Question: I need to create something like this, but I can't find any useful approach to create what I need.
Currently I'm using bootstrap v4.1 but any not-bootstrap solution is more than welcome!
Does someone have some resources / pen to share?
Thanks in advance

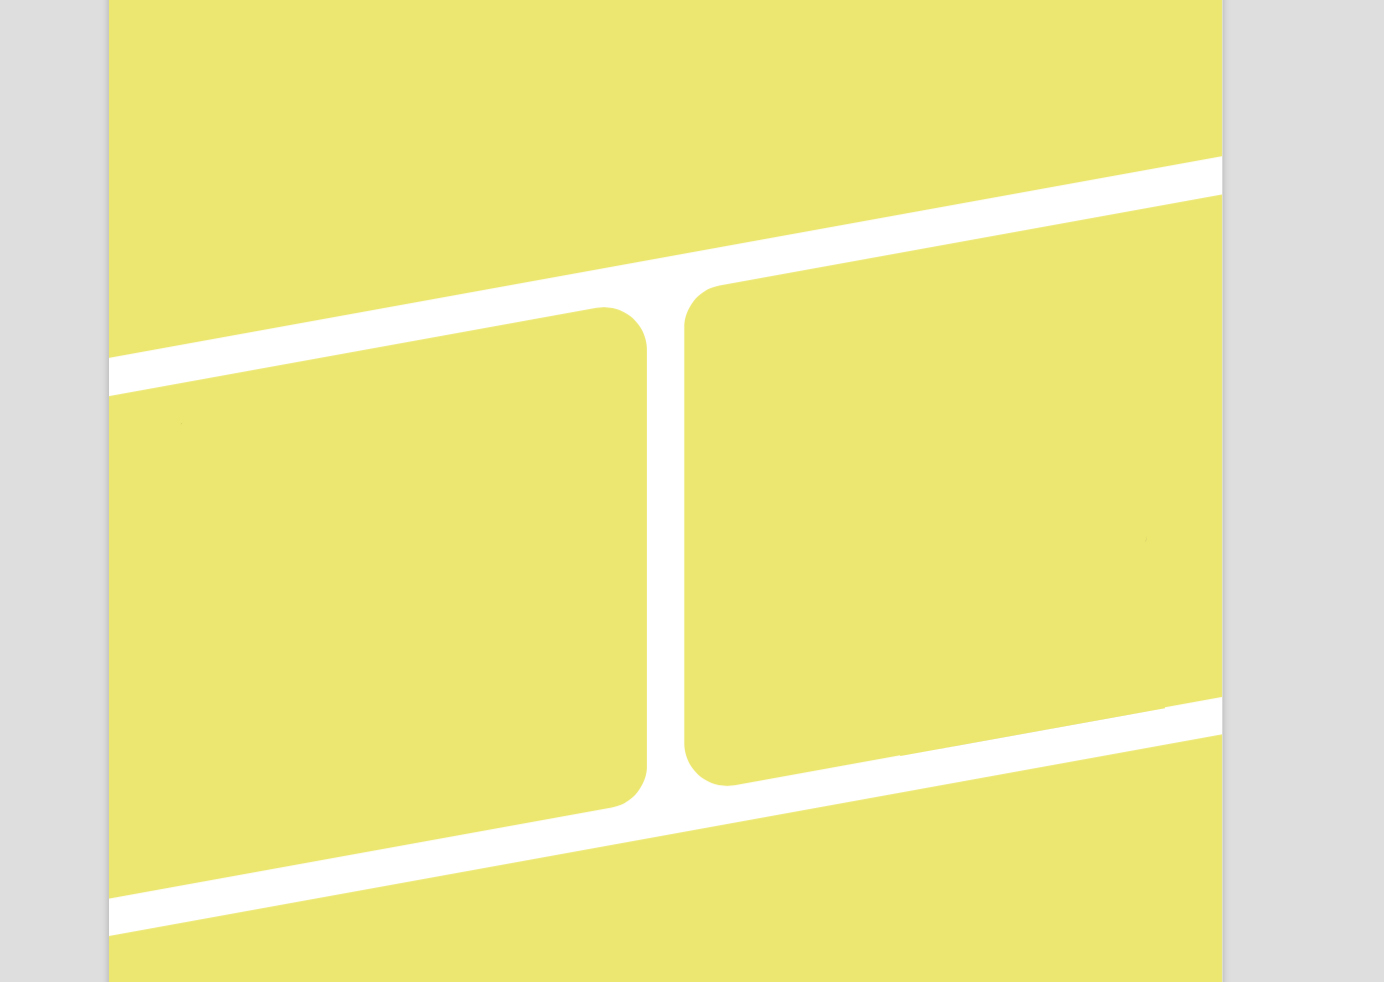
Answer: I don't want to provide too simple of an answer, because I'm not sure what you're going for exactly. Maybe try <URL>
I would look up transform layouts on codepen.
Here is one to codepen: /tommygeorge/pen/JaGaZj